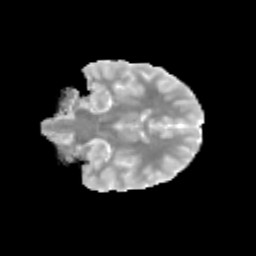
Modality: MD
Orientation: coronal
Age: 13
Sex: female
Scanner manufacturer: siemens
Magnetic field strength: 3 T
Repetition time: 3.8 s
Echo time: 0.07 s